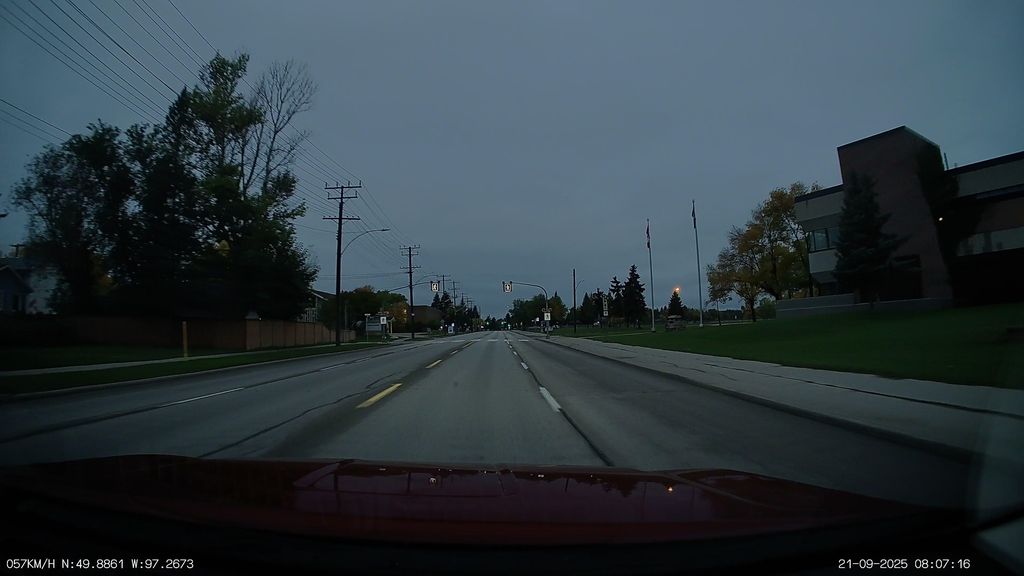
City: winnipeg